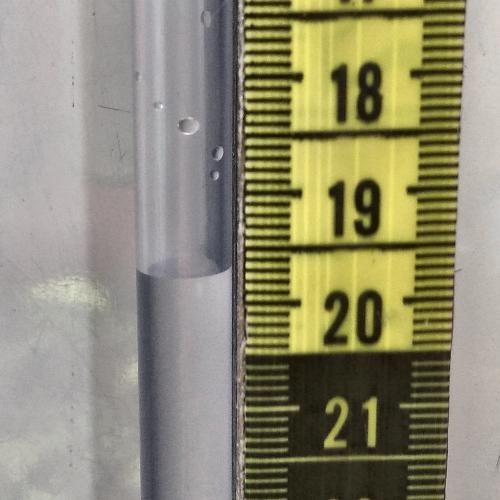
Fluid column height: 19.7 cm